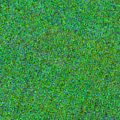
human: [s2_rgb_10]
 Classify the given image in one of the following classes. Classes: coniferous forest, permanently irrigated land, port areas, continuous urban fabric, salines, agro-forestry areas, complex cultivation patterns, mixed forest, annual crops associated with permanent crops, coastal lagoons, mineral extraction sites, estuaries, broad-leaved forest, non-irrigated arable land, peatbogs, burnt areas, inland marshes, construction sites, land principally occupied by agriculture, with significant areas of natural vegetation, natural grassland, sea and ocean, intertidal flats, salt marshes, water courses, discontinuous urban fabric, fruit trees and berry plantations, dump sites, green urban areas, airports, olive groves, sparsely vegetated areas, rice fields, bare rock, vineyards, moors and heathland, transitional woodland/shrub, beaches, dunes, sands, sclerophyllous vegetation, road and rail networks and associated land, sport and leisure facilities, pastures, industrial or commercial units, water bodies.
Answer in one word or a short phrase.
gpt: sea and ocean